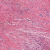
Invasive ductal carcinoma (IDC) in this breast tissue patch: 0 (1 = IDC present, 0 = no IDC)